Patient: sex M, age 59
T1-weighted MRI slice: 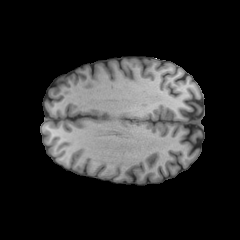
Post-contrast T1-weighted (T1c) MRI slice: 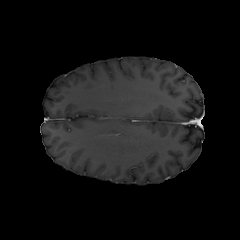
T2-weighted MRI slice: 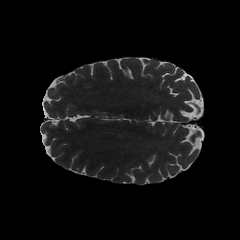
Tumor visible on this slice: no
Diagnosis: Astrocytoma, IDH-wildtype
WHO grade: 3